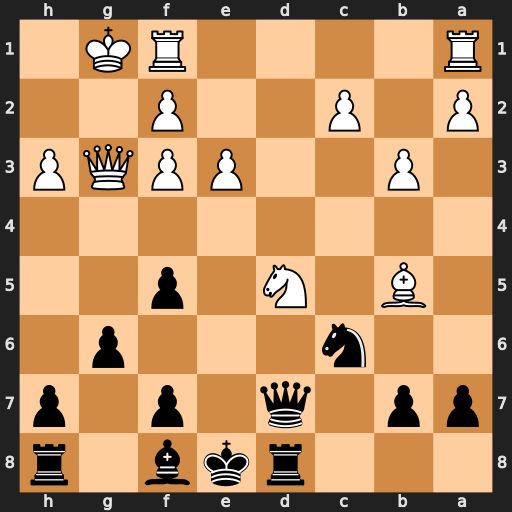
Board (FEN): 3rkb1r/pp1q1p1p/2n3p1/1B1N1p2/8/1P2PPQP/P1P2P2/R4RK1
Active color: b
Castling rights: k
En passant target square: -
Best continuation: Qxd5 Bxc6+ bxc6